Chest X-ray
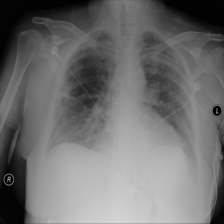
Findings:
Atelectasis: negative
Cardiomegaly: negative
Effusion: negative
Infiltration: positive
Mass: negative
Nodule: negative
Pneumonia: negative
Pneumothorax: negative
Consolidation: negative
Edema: negative
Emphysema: negative
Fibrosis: negative
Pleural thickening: negative
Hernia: negative